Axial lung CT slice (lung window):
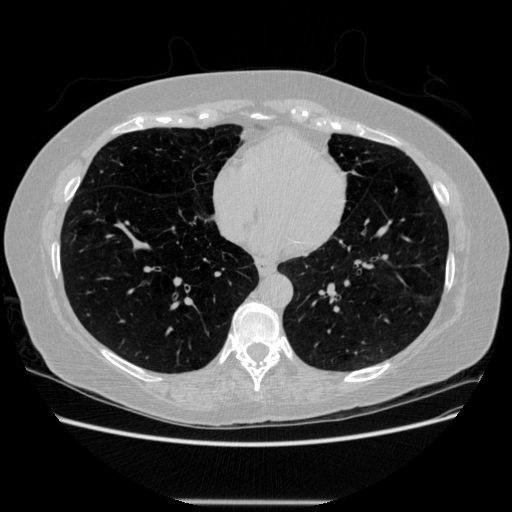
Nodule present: no